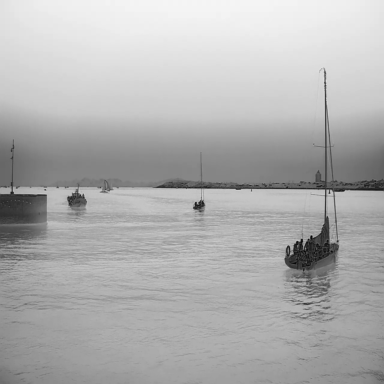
There are three sailboats in the infrared image.